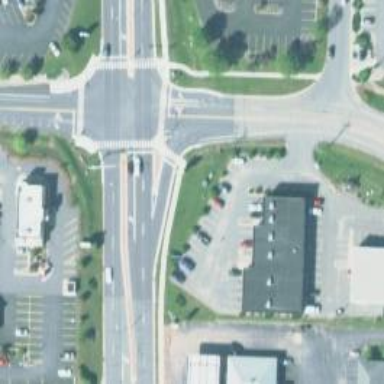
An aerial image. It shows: Marked crossing on the road.